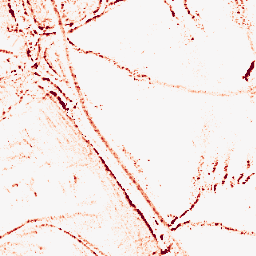
Category: morphological
Decomposition family: morphological_ellipse
Decomposition parameters: operation: opening
width: 5
height: 5
Upsampling method: sinc_hamming
Upsampling parameters: scale: 4
kernel_size: 4
Upsampling scale: 4